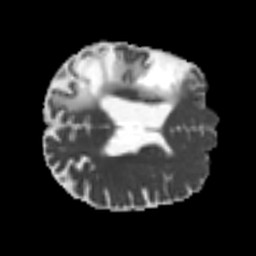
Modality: MD
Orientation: axial
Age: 52
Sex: male
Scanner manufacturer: siemens
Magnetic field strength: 3 T
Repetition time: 4.999 s
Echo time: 0.07946 s